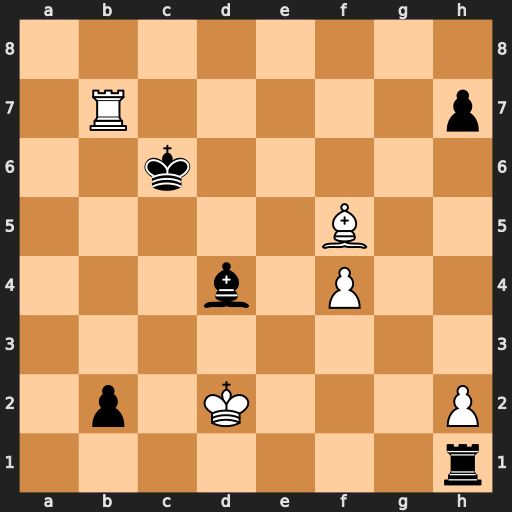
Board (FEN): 8/1R5p/2k5/5B2/3b1P2/8/1p1K3P/7r
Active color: w
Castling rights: -
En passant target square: -
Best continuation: Be4+ Kc5 Bxh1